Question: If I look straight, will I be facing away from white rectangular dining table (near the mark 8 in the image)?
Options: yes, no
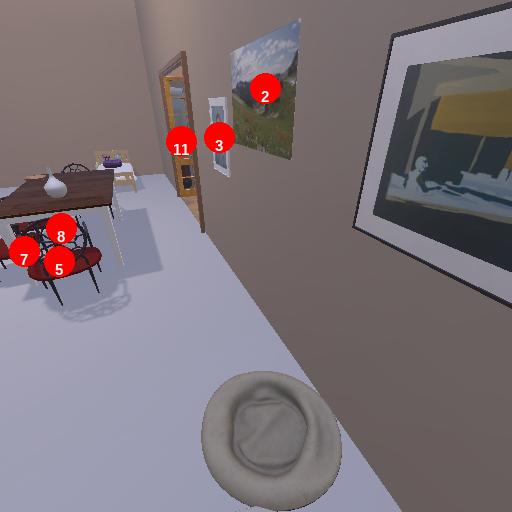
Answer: yes